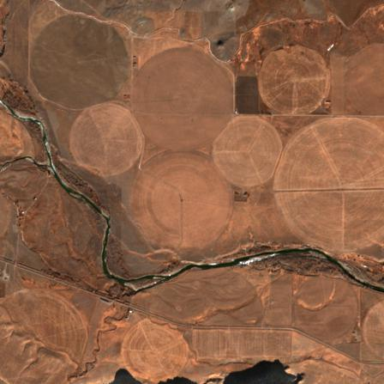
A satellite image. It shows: Farmland with pivot irrigation system.